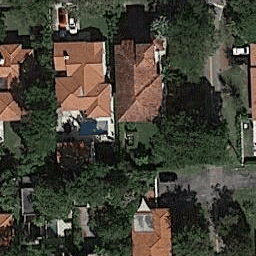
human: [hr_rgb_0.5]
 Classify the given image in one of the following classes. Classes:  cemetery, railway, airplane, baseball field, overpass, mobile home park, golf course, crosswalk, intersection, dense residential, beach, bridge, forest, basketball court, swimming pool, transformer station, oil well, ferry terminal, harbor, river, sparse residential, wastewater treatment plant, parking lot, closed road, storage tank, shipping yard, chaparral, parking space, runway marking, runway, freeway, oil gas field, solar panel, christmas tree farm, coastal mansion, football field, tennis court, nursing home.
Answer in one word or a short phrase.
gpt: sparse residential